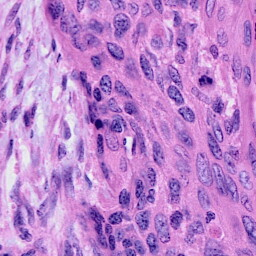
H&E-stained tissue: Cervix